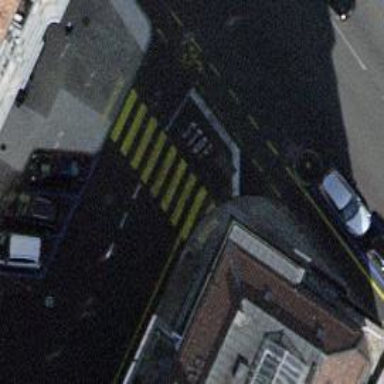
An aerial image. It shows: Zebra crossing on the road.